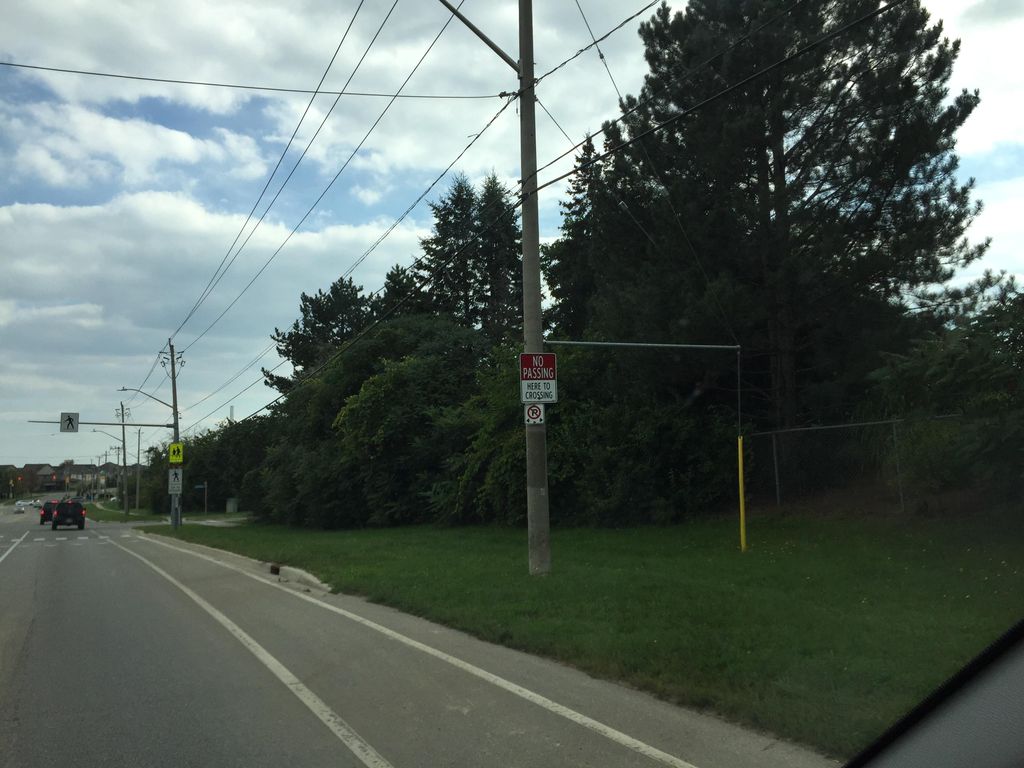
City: kitchener-waterloo